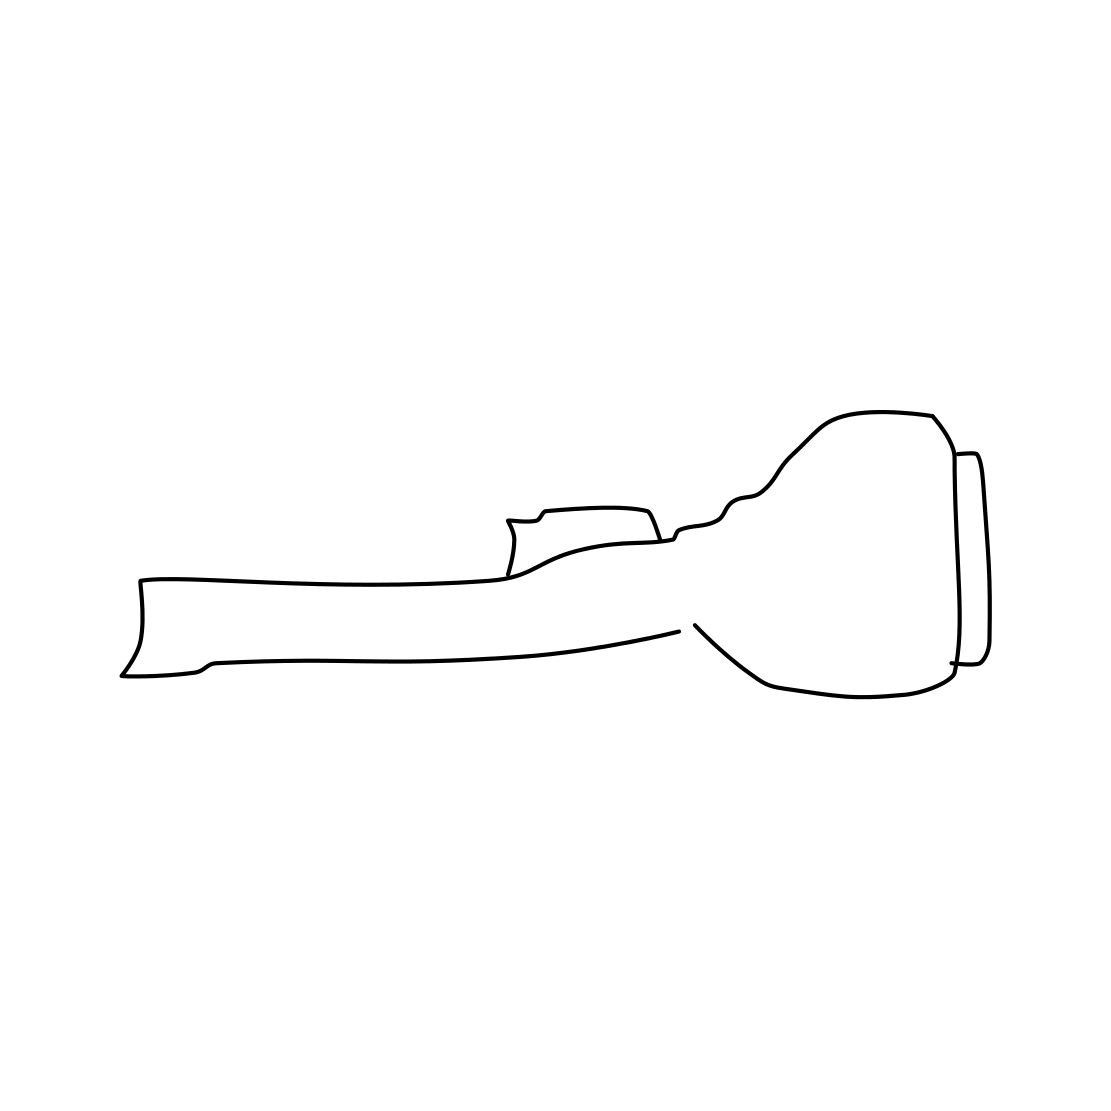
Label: flashlight